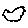
Label: bird